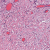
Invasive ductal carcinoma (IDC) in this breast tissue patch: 1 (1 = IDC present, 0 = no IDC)